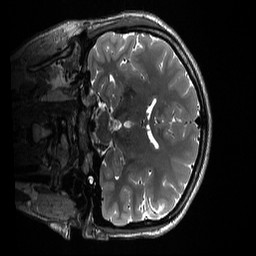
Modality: T2w
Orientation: coronal
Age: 18
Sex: female